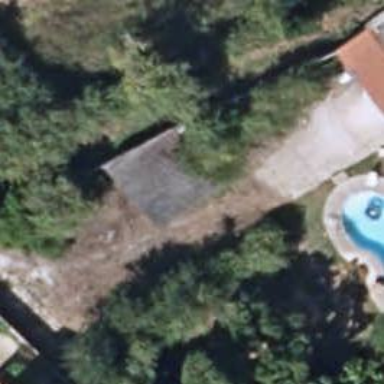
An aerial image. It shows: Carport building.